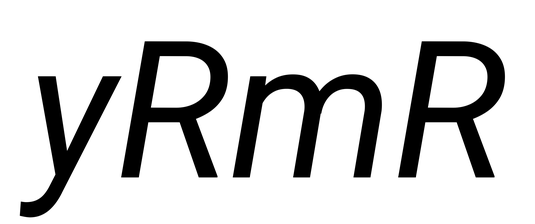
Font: Roboto-Italic_Italic